Aerial crown-view tile of a tropical tree (Barro Colorado Island, Panama), acquired 20250414:
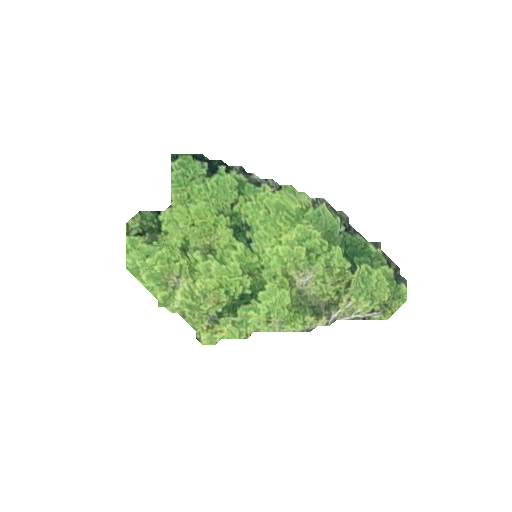
Species: Terminalia oblonga
GBIF accepted scientific name: Terminalia oblonga
Crown area: 50.495 m²